Question: I've webapp with JSF, Spring and Mybatis. Those frameworks are utlized in controller, business and dao layers respectively. In my DAO layer I've methods for CRUD operations. Now, in my controller layer I need use insert operation. For this I could use this configuration:
I'm using JSF with annotations
'''
@ManagedBean
public class Controller{
@ManagedProperty("#{business}")
private Business business;
public void insert(){
business.insert();
}
}
'''
I'm using Spring with annotations
'''
public interface Business{
public void insert();
}
@Service("business")
public class BusinessImpl implements Business{
@Autowired
private DaoMapper mapper;
@Override
@Transactional
public void insert(){
mapper.insert();
}
}
'''
I'm using Mybatis (mybatis-spring library)
'''
public interface DaoMapper{
public void insert();
}
'''
But as in this case my business layer only call to DAO layer and don't realize any other operation, I would think to use this configuration:
'''
@ManagedBean
public class Controller{
@ManagedProperty("#{daoMapper}")
private DaoMapper mapper;
public void insert(){
mapper.insert();
}
}
'''
'''
public interface DaoMapper{
@Transactional
public void insert();
}
'''
I've already tested and works fine but I would like to know if I am incurring a bad practice
Actually DaoMapper interface is a MyBatis class mapper that is asociated to XML file (<URL>. I don't know if this makes a DAO class. I think I should actually call it or

Source: <URL>
As you can see. Presentation layer, In my case Controller Layer (I think I made another mistake naming), invoke directly to DTO (Or that's what I understand )
If in my controller or presentation layer (Whatever you call it) I need use insert or update operation, I could invoke directly from mapper class or I necessarily have to create a business class for for freshly from this class calls to mapper class
Now. If is possible use this configuration I have a doubt:
Suppose in a method of my business class I need to invoke to insert operation. This would be like:
'''
@Service("business")
public class BusinessImpl implements Business{
@Autowired
private DaoMapper mapper;
@Override
@Transactional
public void insert(){
mapper.insert();
}
}
'''
But method from DaoMapper interface already has annotation. Method would be being affected twice by annotation. Would not this be a problem?
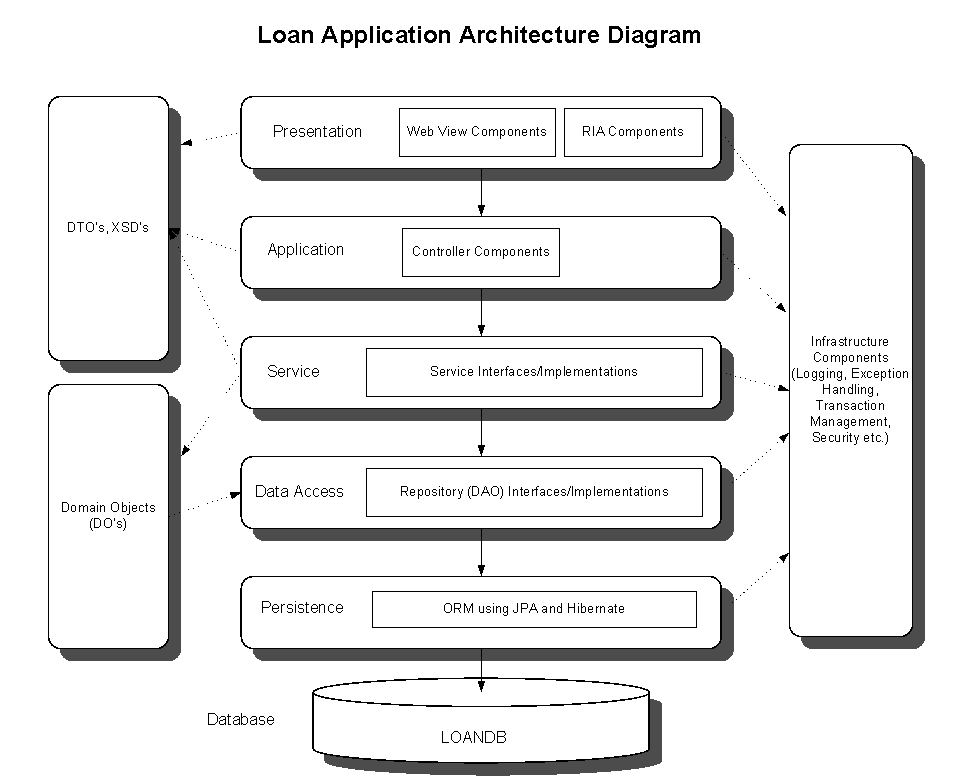
Answer: I suggest not using DAO in controller directly. In my opinion. Dao layer is the mapping from database, like if you want to change another database(eg. from sql to nosql) , the only thing is only create a new DAO and injected, but leave controller&Service functions not changed at all. So is the controller, its main responsibility is to handle the request and response, the work should be done by business/service layer. If it's wrong appreciate to point